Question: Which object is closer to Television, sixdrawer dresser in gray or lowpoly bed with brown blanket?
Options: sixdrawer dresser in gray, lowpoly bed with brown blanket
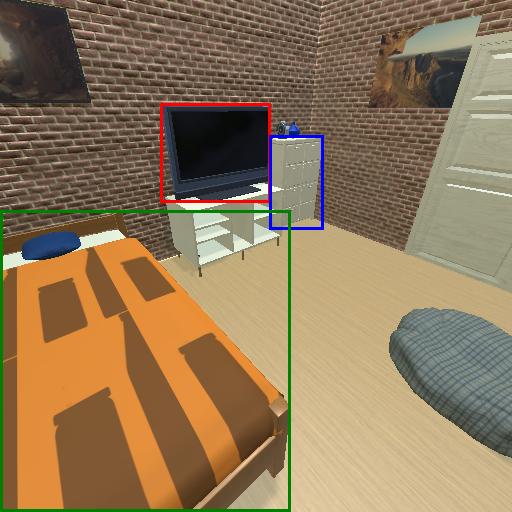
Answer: sixdrawer dresser in gray